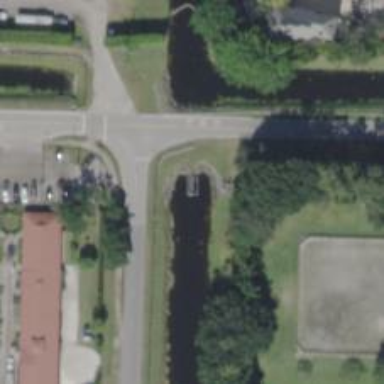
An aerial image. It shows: Culvert tunnel crossing over canal.